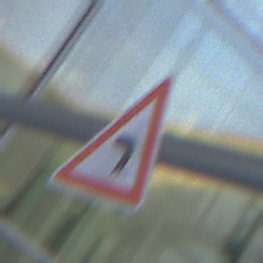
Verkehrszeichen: KurveLinks
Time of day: SunriseSunset
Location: Outdoor (Urban)
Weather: PartlyCloudy
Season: NotSpecified
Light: Natural